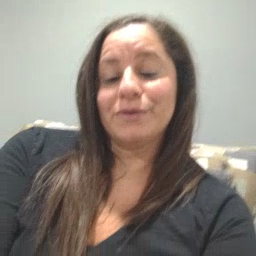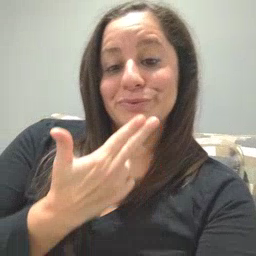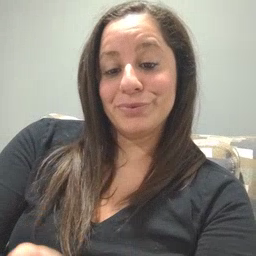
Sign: cute